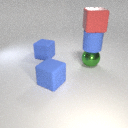
large blue rubber cube in front of large blue rubber cube